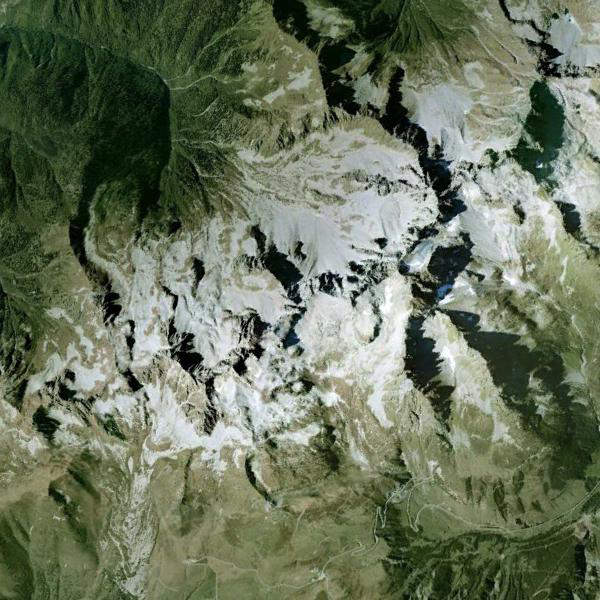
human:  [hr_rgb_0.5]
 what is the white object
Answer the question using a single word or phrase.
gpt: glacier